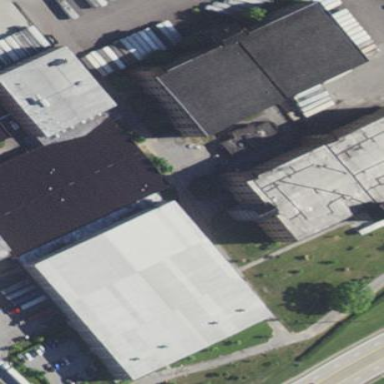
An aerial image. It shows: Part of building.